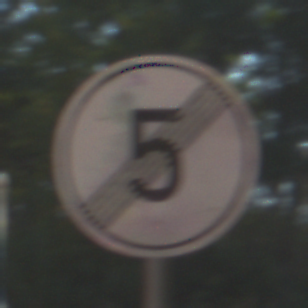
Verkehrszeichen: EndeGeschwindigkeit5
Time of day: MorningAfternoon
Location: Outdoor (Nature)
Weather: Clear
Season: Summer
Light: Natural